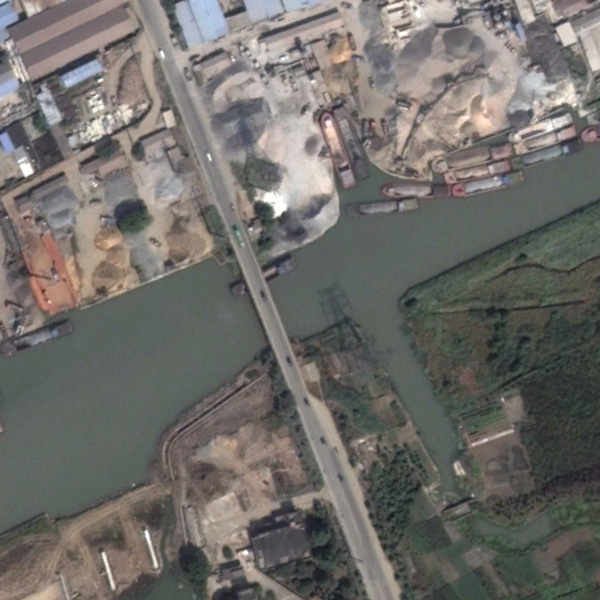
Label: Bridge